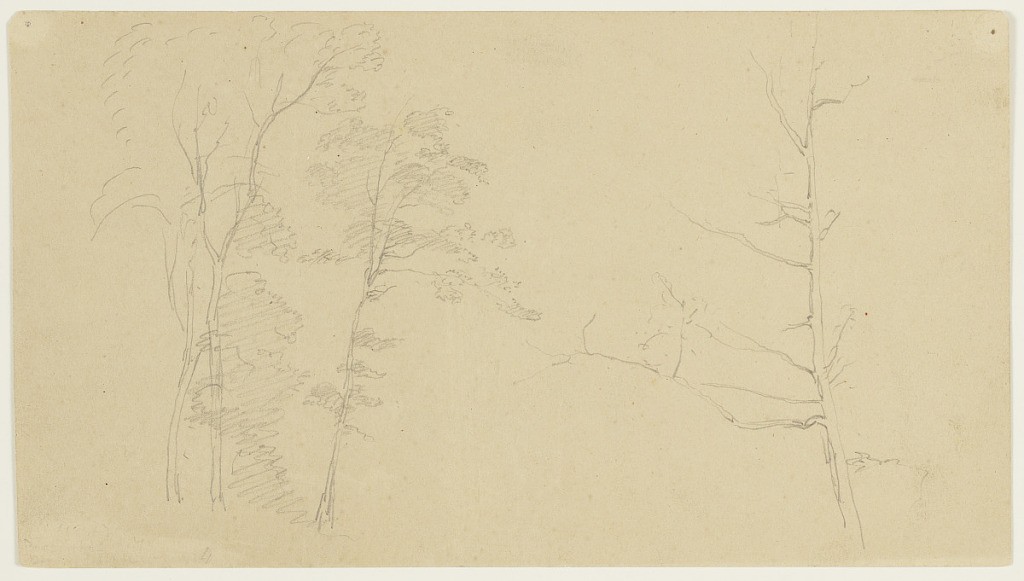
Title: Sketches of Trees
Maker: Frederic Edwin Church, American, 1826–1900
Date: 1855–70
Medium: Graphite on off-white wove paper
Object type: Drawing
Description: Botanical sketch showing, at left, a group of three tall deciduous trees with lush, puffy canopies and, at right, the top of a dead tree, with several pointed and twisting branches.